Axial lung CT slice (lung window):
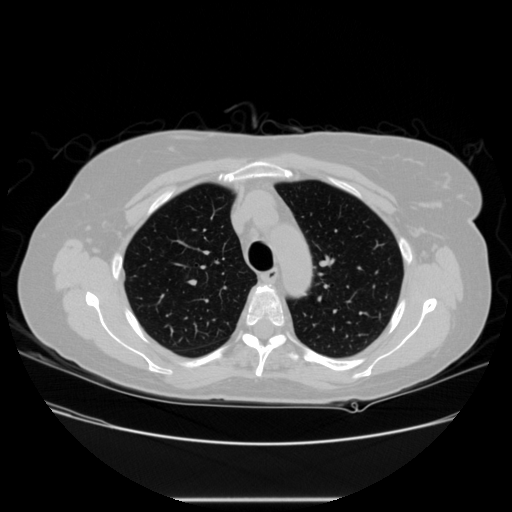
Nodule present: no